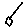
Label: hexagon